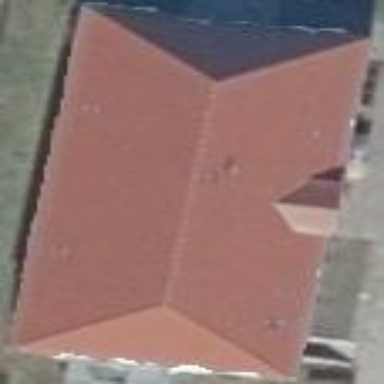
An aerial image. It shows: School building.